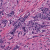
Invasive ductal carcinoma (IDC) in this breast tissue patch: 1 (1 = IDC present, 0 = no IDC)